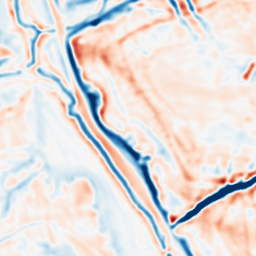
Category: multiscale
Decomposition family: dog
Decomposition parameters: sigma_low: 2
sigma_high: 5
Upsampling method: regularized
Upsampling parameters: scale: 4
lambda_reg: 0.01
Upsampling scale: 4